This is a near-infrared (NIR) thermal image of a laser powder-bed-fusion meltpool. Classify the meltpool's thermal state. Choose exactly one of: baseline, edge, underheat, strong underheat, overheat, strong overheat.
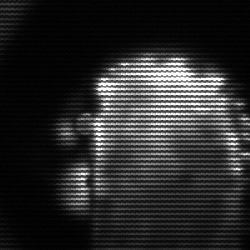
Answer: baseline